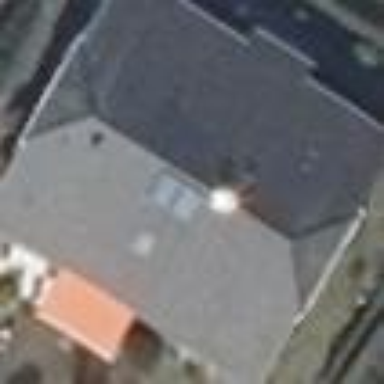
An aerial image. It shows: Building with half-hipped roof shape.